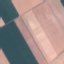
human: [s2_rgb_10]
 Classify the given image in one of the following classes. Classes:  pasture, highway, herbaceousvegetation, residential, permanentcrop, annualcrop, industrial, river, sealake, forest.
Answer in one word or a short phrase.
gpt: AnnualCrop